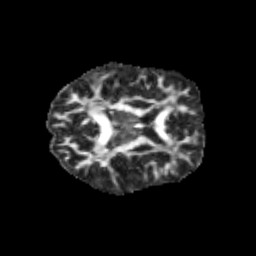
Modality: FA
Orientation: axial
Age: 11
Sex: male
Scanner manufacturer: siemens
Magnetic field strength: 3 T
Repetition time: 3.8 s
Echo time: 0.07 s